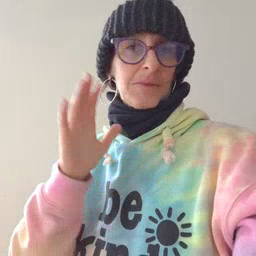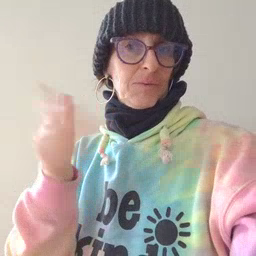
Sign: bedroom